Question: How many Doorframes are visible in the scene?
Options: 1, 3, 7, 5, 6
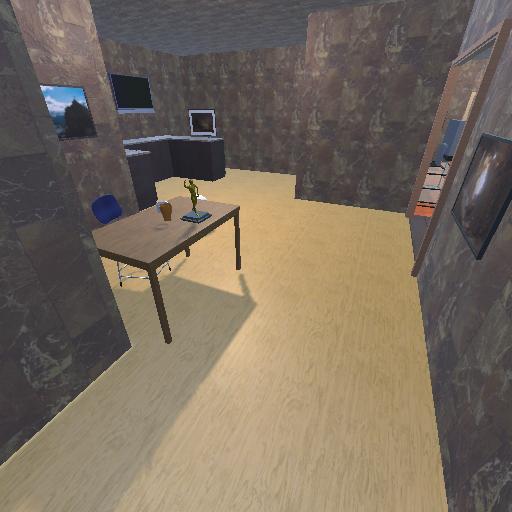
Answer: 1